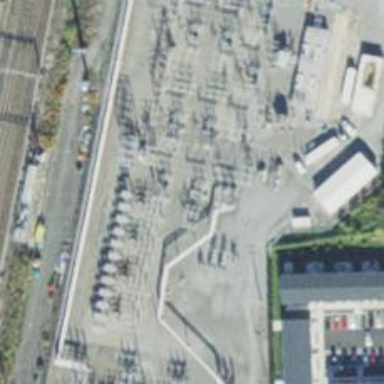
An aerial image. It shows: Switch for power supply.